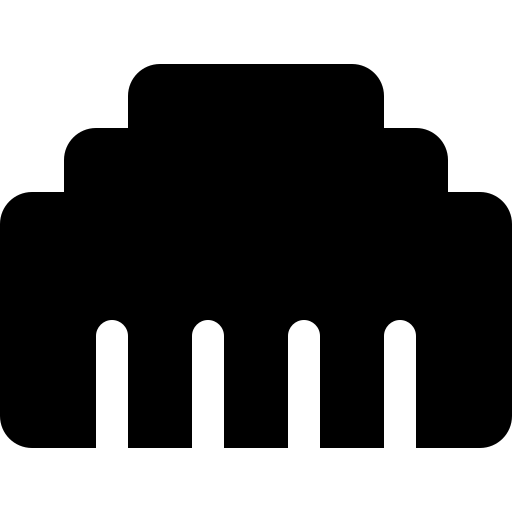
Tags: icon, FontAwesome, fa-icon, solid, ethernet